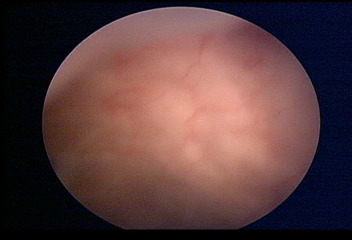
Modality: WLC
Class: Normal mucosa
Bladder cancer association: No